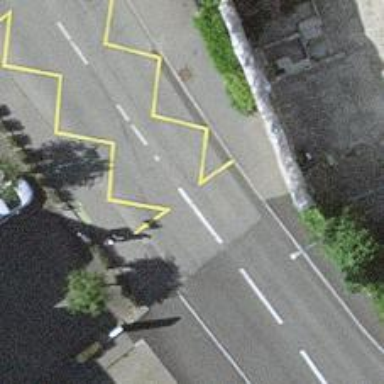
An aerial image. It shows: Public transport stop position.